Question:
Hi :)
I need to create a table for seats and rows of a movie theatre (like the one in the picture) but I can't figure out how to print the row numbers on the left side. I've managed to put together the seats and the numbers on the upper side of the table but I am failing at adding the column with numbers on the left side. Maybe you guys could give me some advice? Here is the code!
'''
Scanner scanner = new Scanner(System.in);
int row = scanner.nextInt();
int seat = scanner.nextInt();
char[][] array = new char[row][seat];
System.out.print(" ");
for (int i = 1; i < seat + 1; i++)
System.out.print(i + " ");
System.out.println();
for (int i = 0; i < array.length; i++) {
System.out.print(" ");
for (int j = 0; j < array[i].length; j++)
System.out.print('S' + " ");
System.out.println();
}
'''
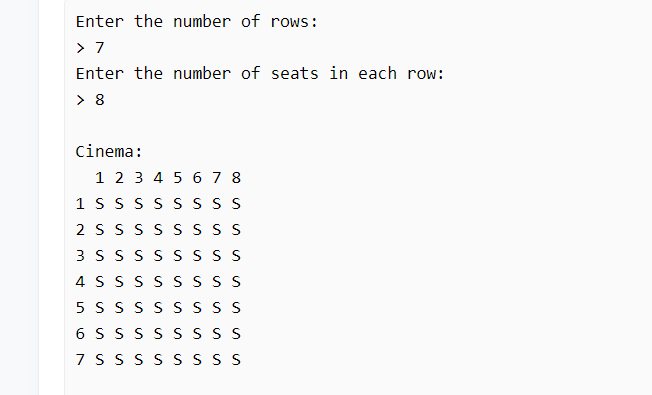
Answer: It's more like simple programming problem than java question. There are many ugly solutions used, but will try to follow convention used by you.
Think about arrays and loops that you are using step by step. First loop
'''
for (int i = 1; i < seat + 1; i++) {
if (i == 1) {
System.out.print(" ");
}
System.out.print(i + " ");
}
'''
Counting from 0 is prefered way but this loop just fills first row with numbers.
In second loop 'i' is still your row counter, and 'j' is just a column counter:
'''
for (int i = 0; i < array.length; i++) {
for (int j = 0; j < array[i].length; j++) {
if (j == 0) {
System.out.print(" ");
}
System.out.print('S' + " ");
}
System.out.println();
}
'''
Your question truly is: how to write numbers in first column row by row. There is a simple answer to this using code you just provided. In your code if column 'j' is equal to 0 then you are just writing empty space now, but instead you want to write row number 'i'. I hope that will give you a clue. Try to solve it by yourself. If you still won't be able then:
> Change if body of second for in second loop to System.out.print(i + " ");